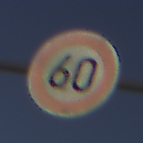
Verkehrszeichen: Geschwindigkeit60
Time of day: SunriseSunset
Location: Outdoor (Nature)
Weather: Clear
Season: NotSpecified
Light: Natural